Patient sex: M
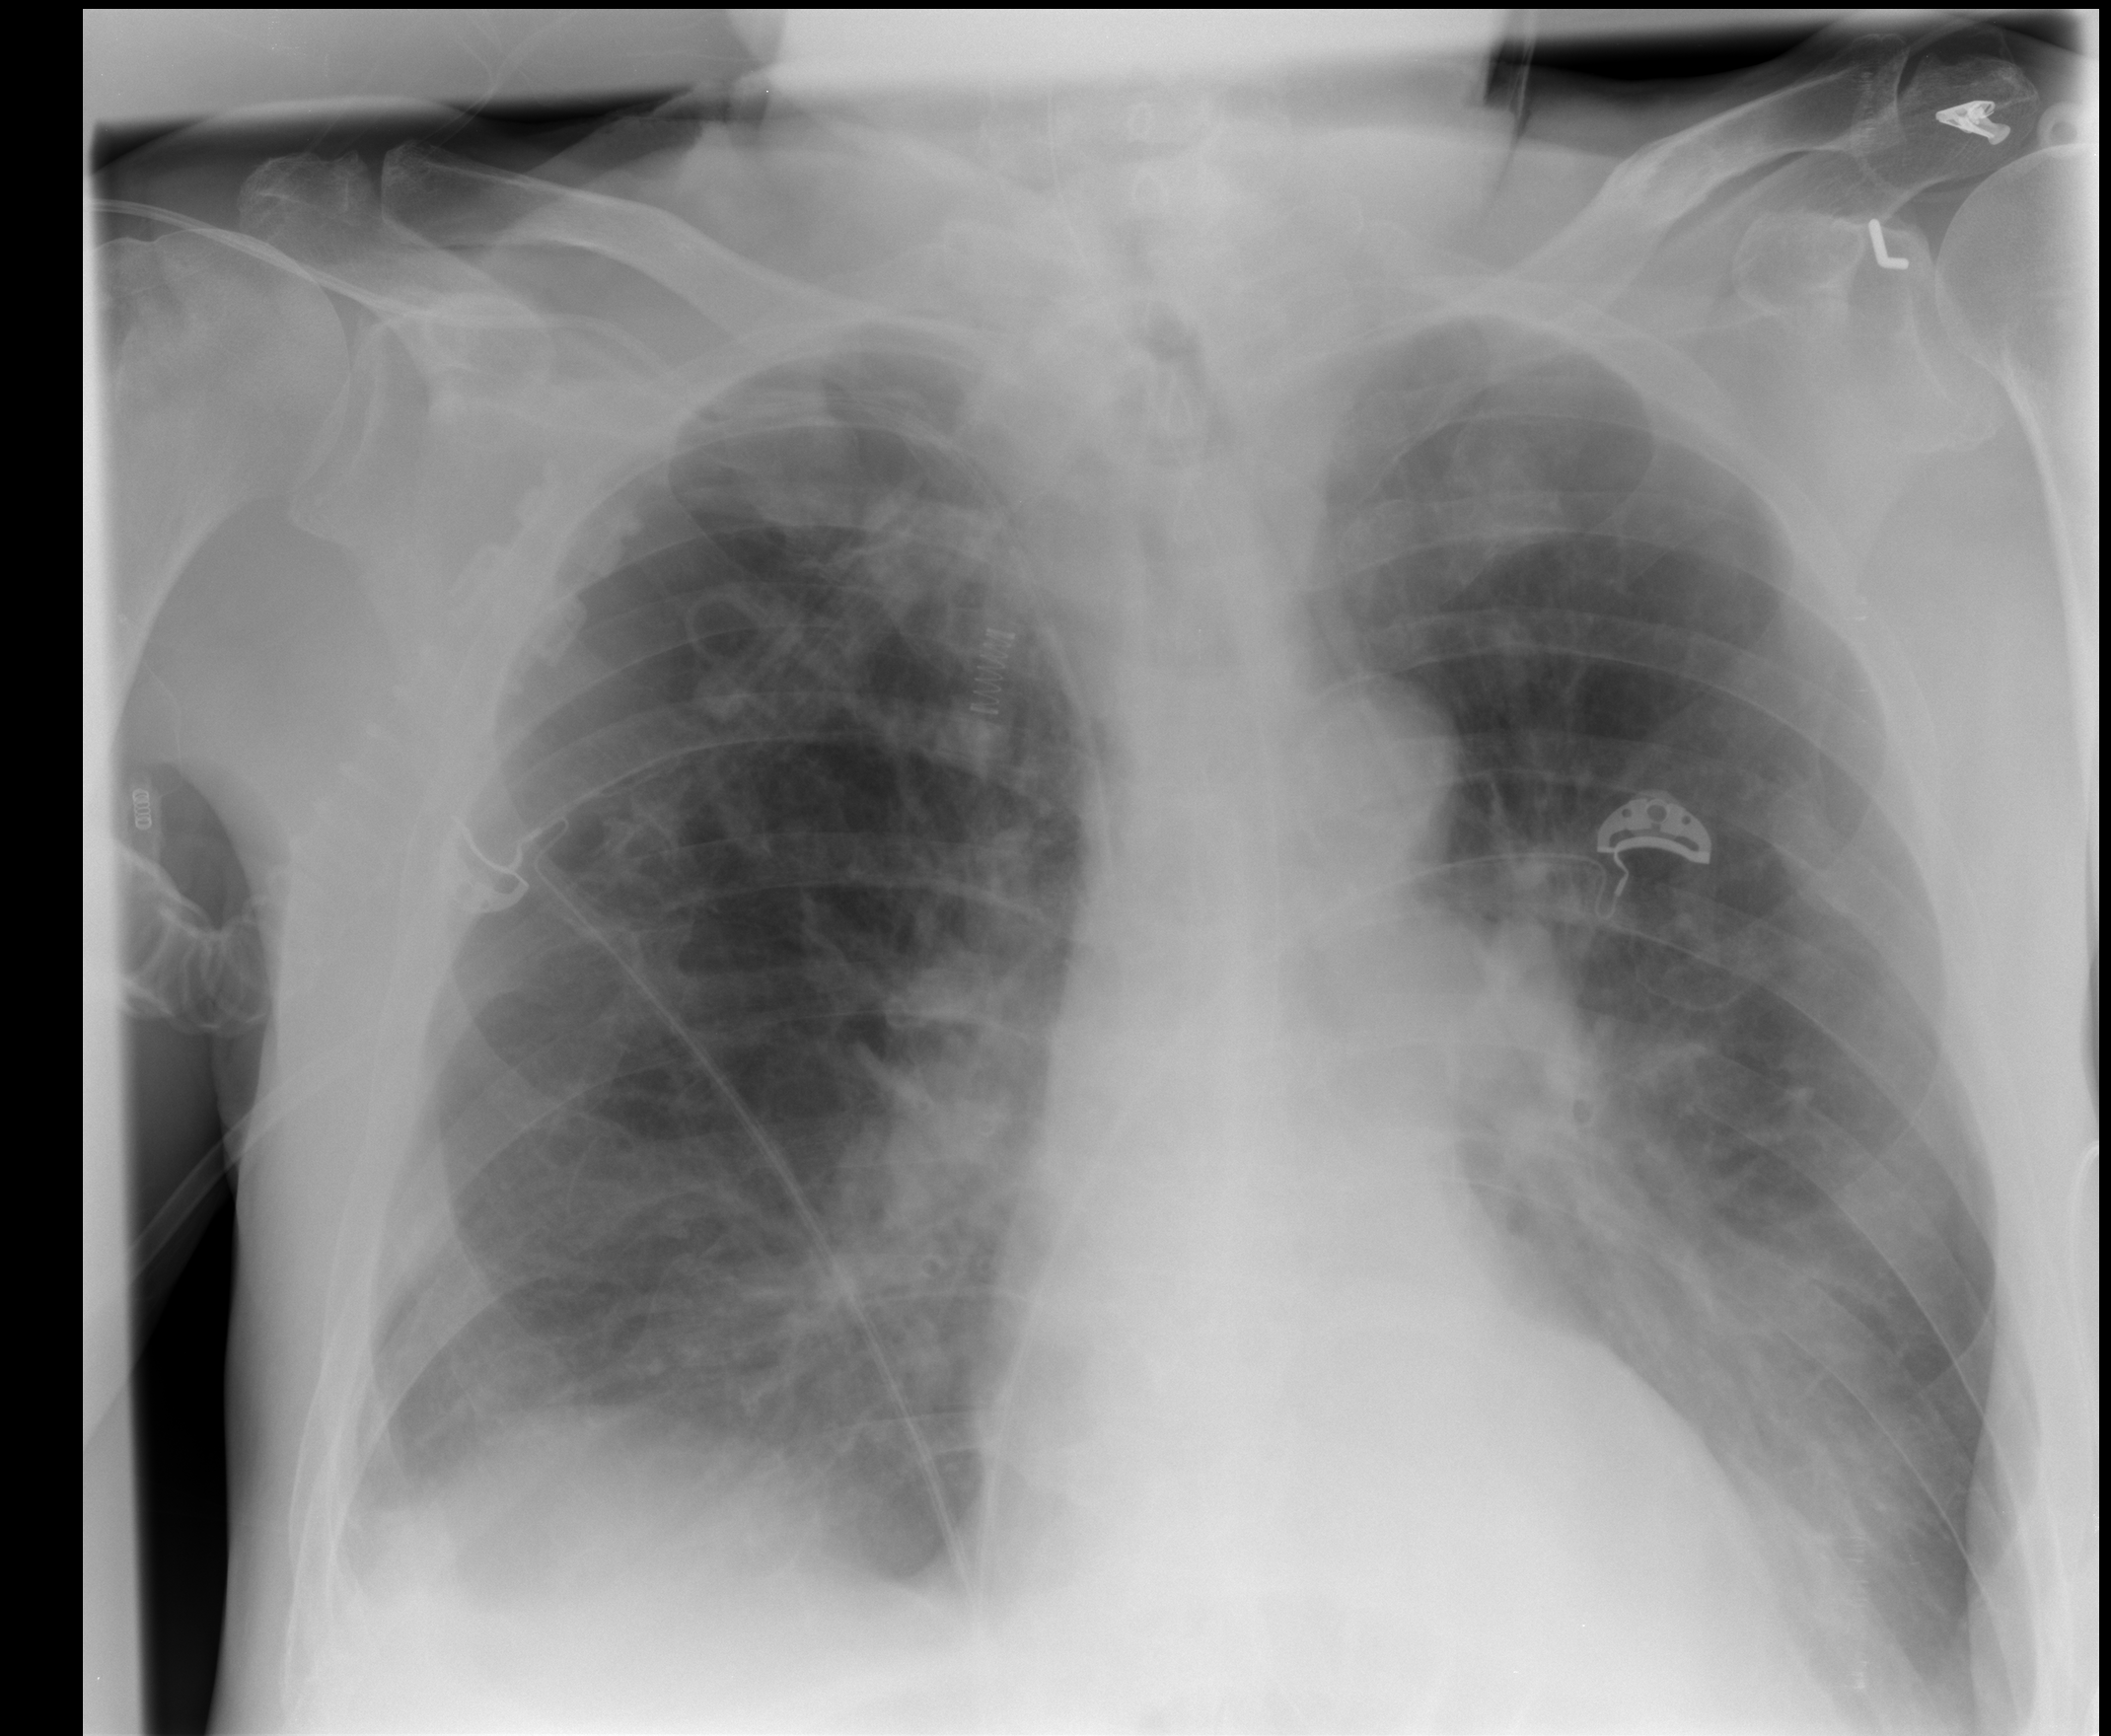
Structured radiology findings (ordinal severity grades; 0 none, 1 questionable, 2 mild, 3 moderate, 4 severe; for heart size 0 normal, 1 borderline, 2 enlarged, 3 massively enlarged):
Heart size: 0
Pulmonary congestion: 2
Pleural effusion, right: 2
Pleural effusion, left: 2
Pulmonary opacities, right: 0
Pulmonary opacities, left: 3
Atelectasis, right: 2
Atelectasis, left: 2